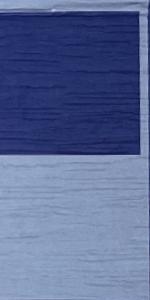
Label: Empty